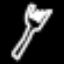
Label: fork